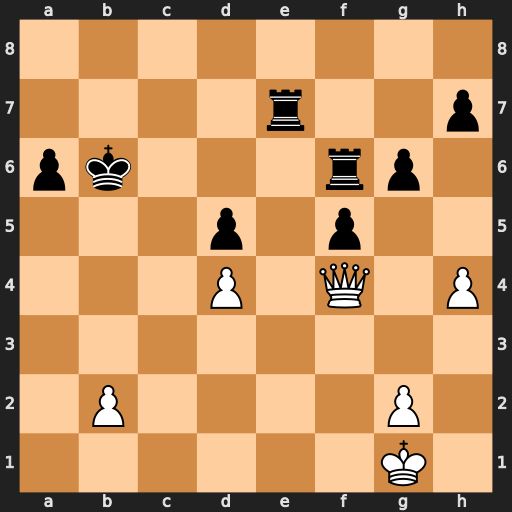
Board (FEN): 8/4r2p/pk3rp1/3p1p2/3P1Q1P/8/1P4P1/6K1
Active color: w
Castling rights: -
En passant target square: -
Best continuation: Qb8+ Rb7 Qd8+ Rc7 Qxf6+